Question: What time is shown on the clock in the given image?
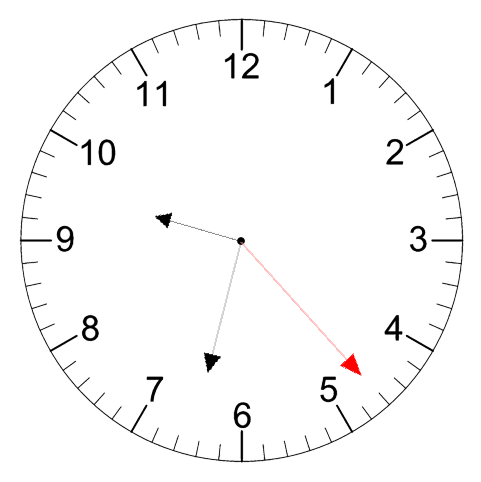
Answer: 09:32:23